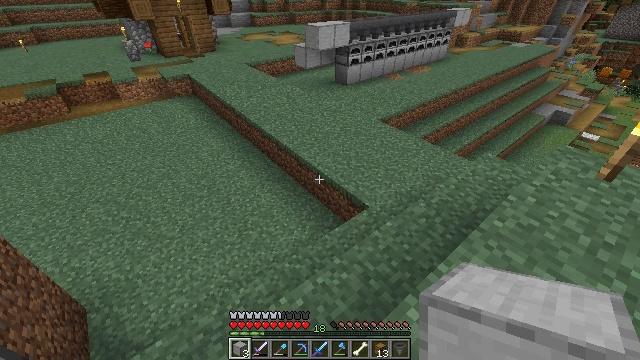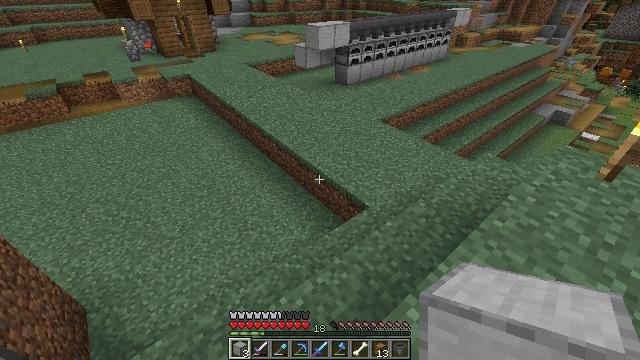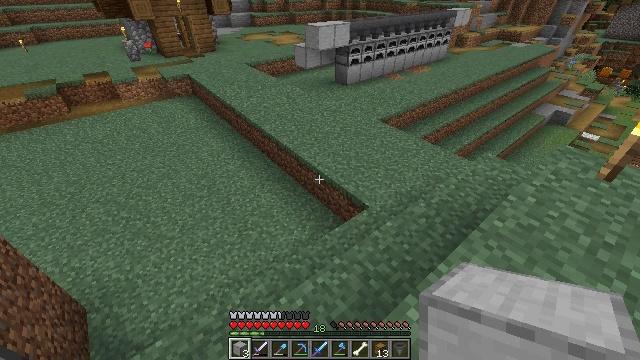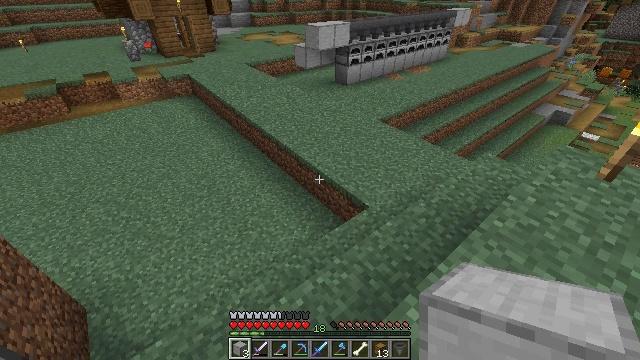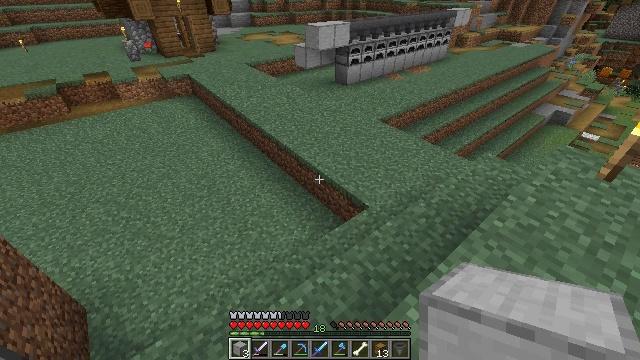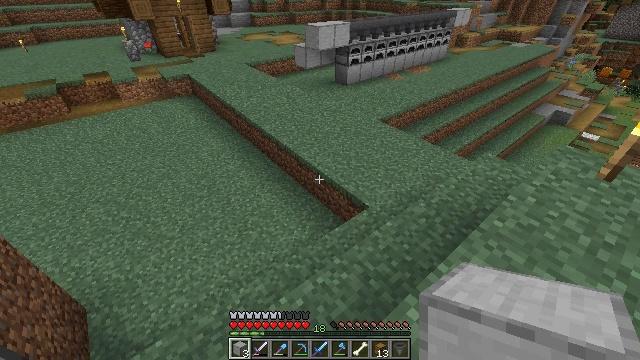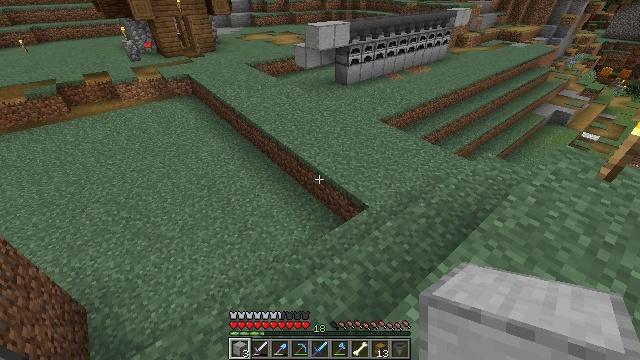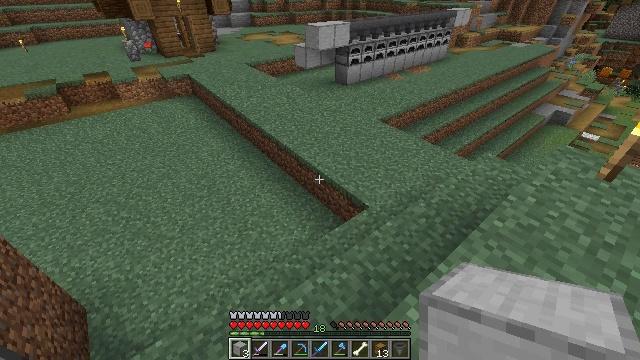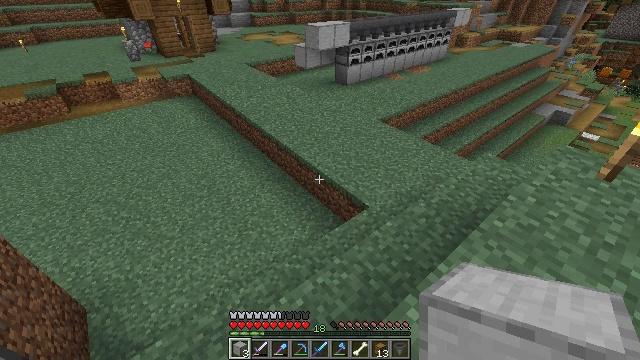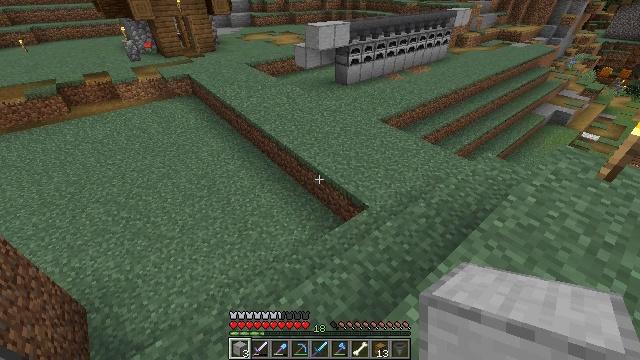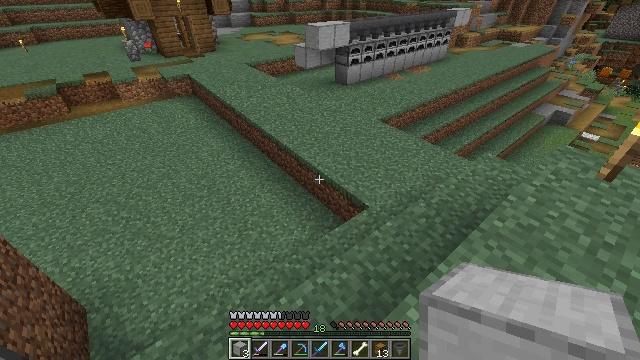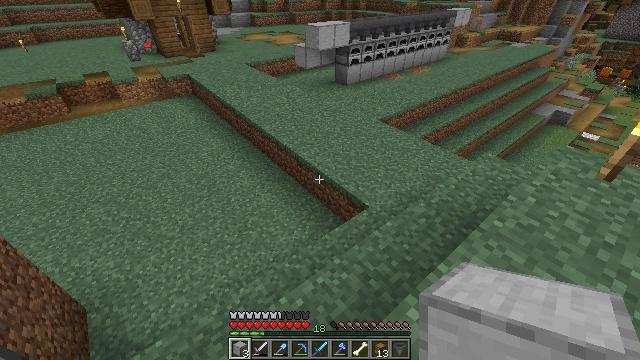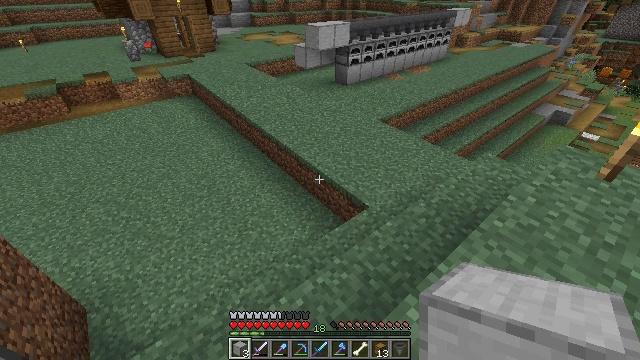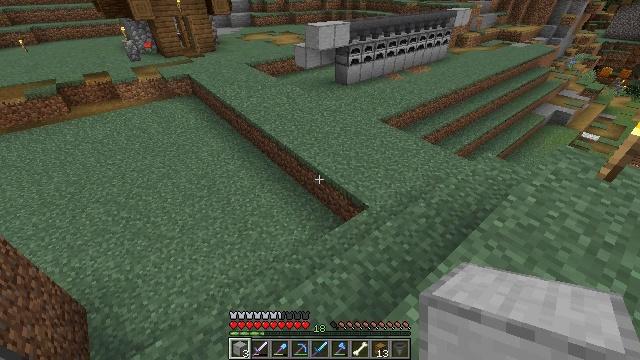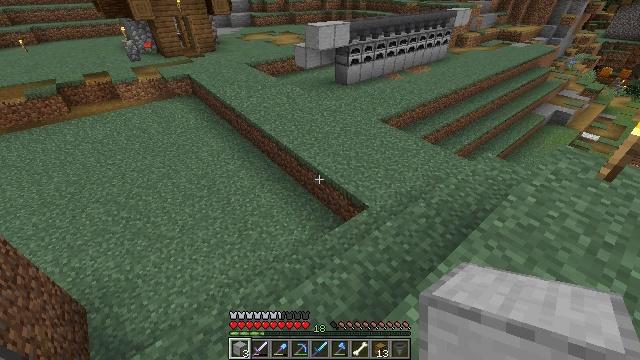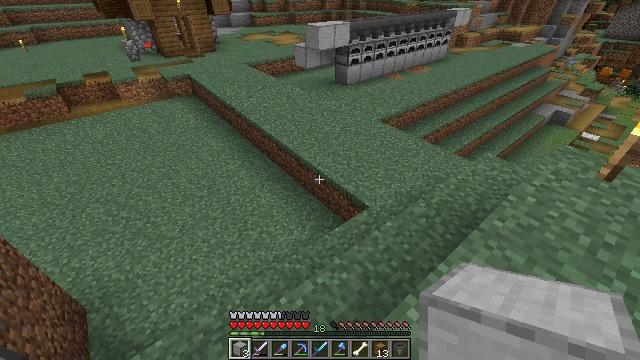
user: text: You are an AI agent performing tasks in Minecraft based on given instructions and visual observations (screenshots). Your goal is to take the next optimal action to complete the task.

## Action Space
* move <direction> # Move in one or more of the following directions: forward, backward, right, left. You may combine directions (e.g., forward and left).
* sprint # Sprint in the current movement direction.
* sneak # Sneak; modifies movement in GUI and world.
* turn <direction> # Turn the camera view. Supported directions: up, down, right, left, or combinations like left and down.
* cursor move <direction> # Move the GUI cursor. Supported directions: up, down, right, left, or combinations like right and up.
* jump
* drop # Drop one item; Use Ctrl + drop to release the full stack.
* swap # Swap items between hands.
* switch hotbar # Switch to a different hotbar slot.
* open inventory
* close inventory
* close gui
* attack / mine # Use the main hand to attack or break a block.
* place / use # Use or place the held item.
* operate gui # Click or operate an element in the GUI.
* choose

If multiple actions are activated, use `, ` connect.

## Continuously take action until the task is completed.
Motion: motion action
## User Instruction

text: Turn regular stone into smooth stone by smelting in the furnace.
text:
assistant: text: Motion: no_op
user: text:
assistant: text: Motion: no_op
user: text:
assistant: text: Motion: no_op
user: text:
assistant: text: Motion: no_op
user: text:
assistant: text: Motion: no_op
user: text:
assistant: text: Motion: no_op
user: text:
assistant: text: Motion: no_op
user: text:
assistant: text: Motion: no_op
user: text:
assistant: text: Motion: no_op
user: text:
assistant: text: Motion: no_op
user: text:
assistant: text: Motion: no_op
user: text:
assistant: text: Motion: no_op
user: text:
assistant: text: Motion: no_op
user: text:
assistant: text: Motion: no_op
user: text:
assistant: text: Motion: no_op
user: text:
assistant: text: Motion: no_op
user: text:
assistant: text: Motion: no_op
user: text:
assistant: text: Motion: no_op
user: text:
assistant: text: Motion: no_op
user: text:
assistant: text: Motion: no_op
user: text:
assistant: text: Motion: no_op
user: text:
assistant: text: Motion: no_op
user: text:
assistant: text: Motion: no_op
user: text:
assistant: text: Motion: no_op
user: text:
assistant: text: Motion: no_op
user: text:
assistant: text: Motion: no_op
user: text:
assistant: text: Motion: no_op
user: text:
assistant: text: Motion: no_op
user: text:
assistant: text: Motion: no_op
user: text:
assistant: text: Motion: no_op